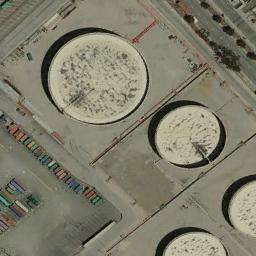
Label: storage tanks